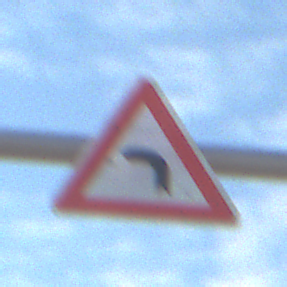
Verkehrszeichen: KurveLinks
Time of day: Midday
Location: Outdoor (Suburban)
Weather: PartlyCloudy
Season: NotSpecified
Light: Natural